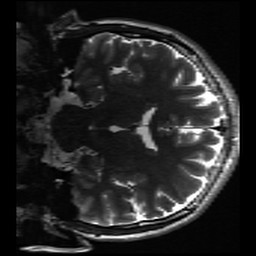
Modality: inplaneT2
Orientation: coronal